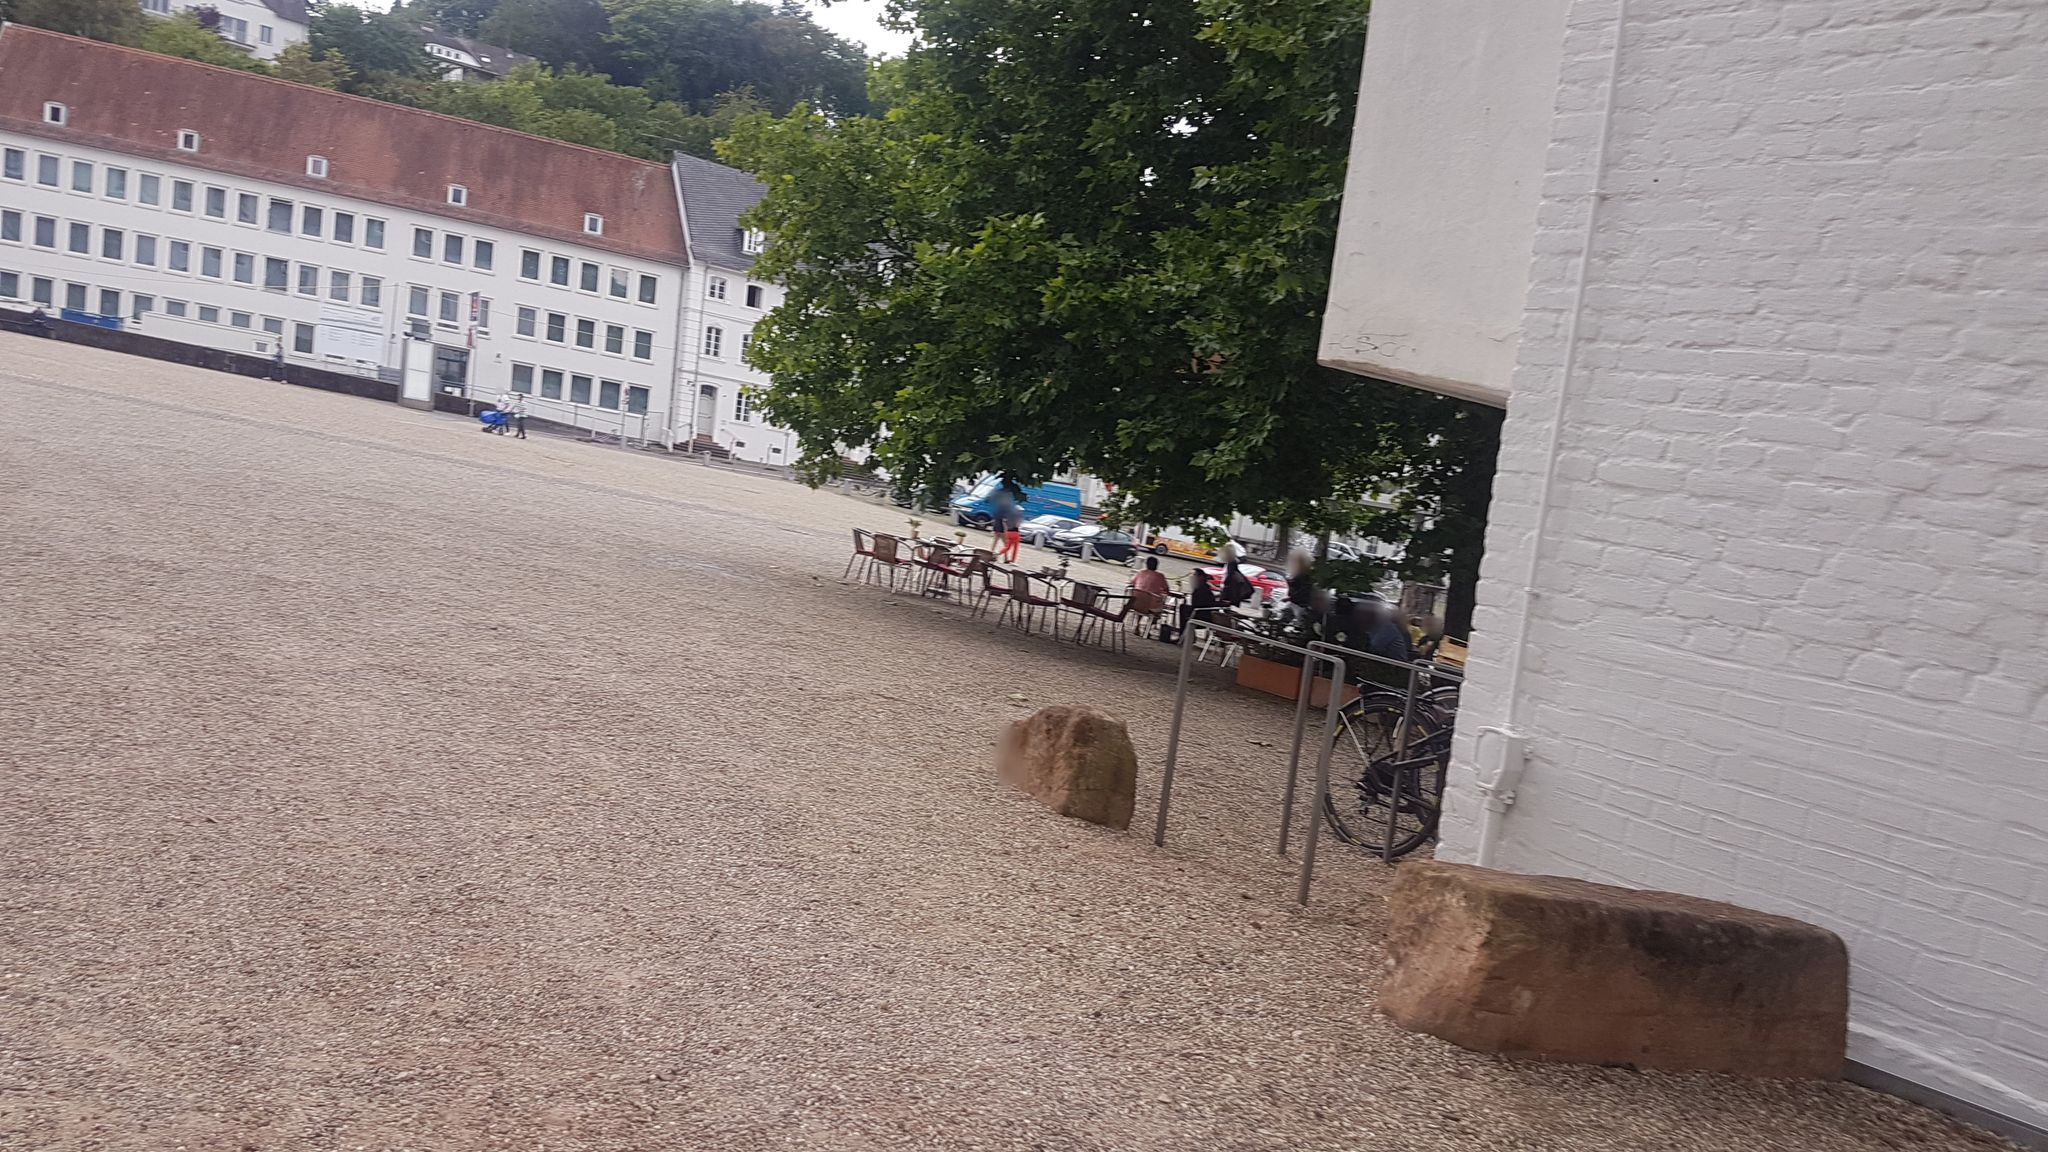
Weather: clear
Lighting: day
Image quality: good
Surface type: walking surface
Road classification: steps, path
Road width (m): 2
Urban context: urban centre
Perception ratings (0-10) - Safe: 0.63, Lively: 4.36, Beautiful: 3.75, Boring: 6.63, Depressing: 1.59, Wealthy: 1.63